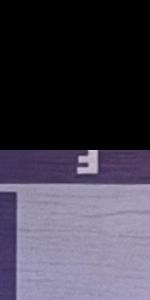
Label: Empty